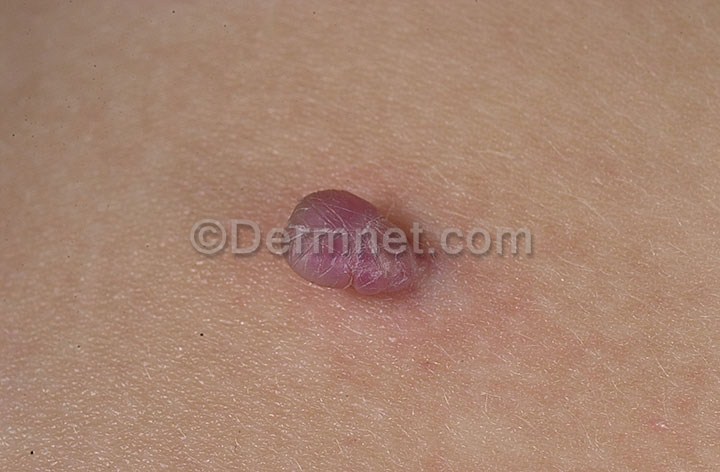
Disease: Vascular Tumors